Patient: sex F, age 65
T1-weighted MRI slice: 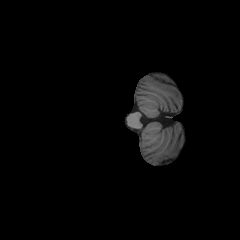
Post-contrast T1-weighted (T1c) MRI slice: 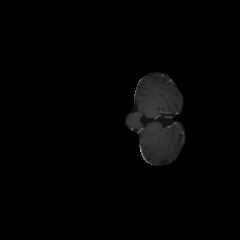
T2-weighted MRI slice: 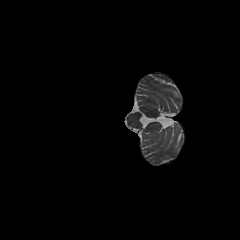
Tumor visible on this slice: no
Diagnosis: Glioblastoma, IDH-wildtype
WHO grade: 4